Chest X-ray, AP view. Patient: 47 years old, sex F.
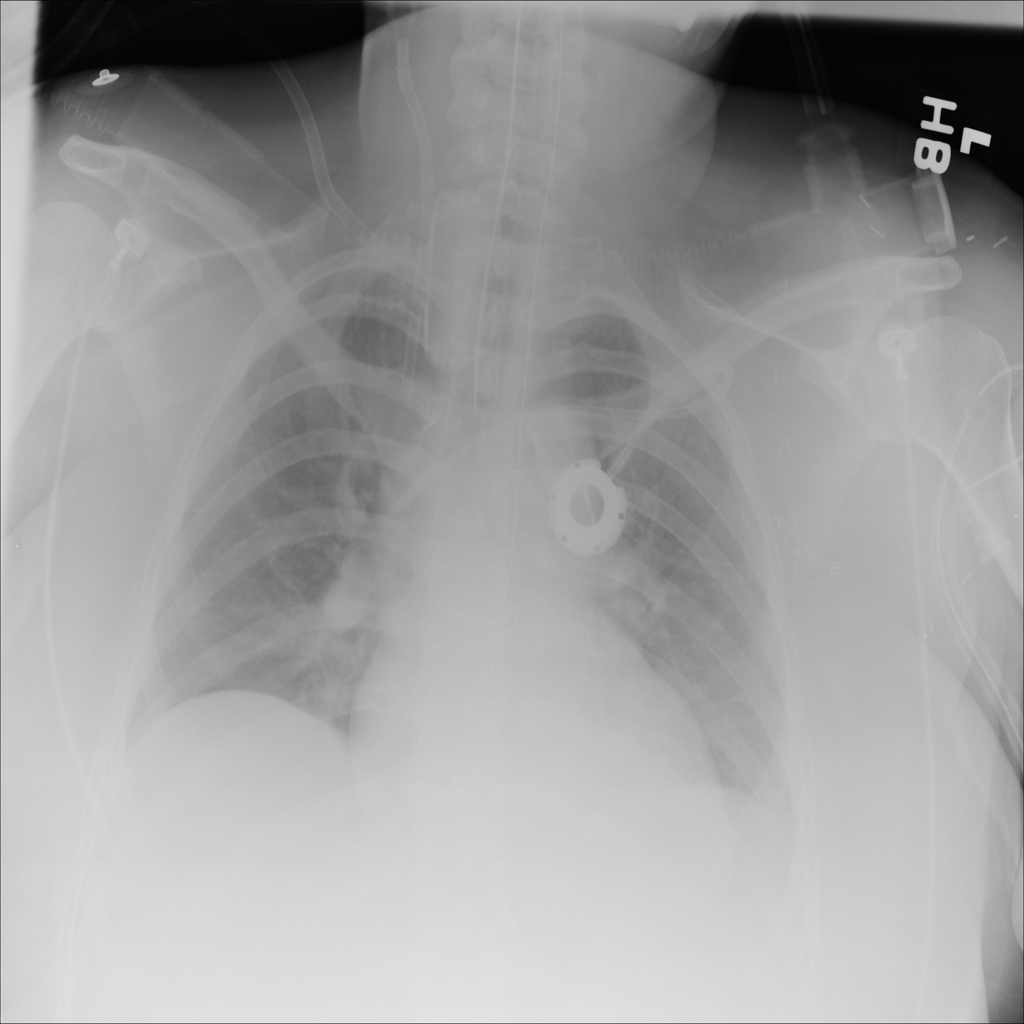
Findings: No Finding